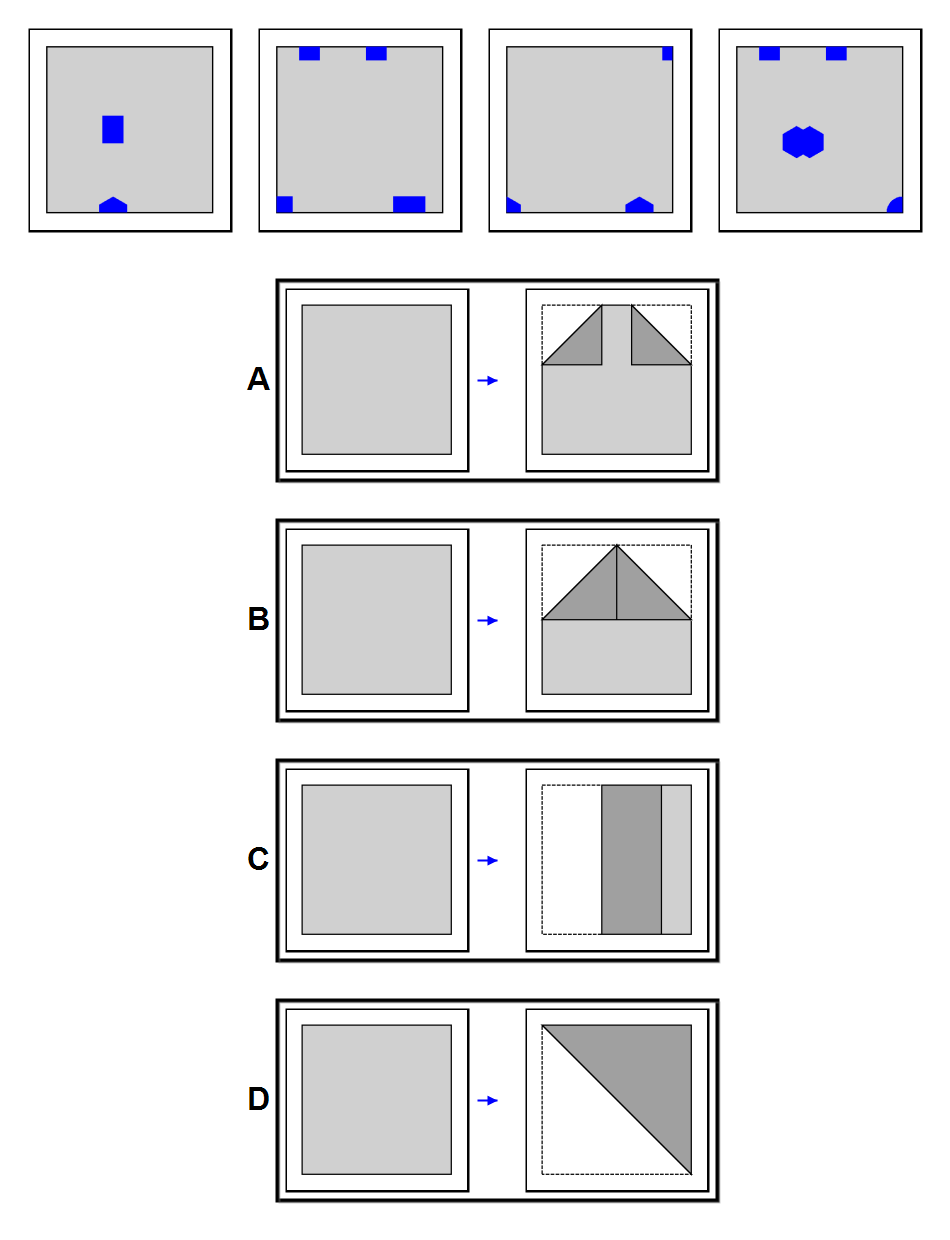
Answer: C